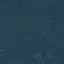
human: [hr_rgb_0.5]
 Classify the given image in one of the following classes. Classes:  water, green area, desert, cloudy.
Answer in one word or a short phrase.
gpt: green area